Question: I am playing around with a sheet for time-availability. I was wondering if it is possible to create a 'SUM' only for values where another column contains a specific value.
The following is an example of that sheet:
<URL>
Here's a screen shot, with the solution (posted below).

- - -
On the bottom I added an overall total. And some empty total rows per project. That's where I was at a loss. So, considering row #18 (Total for "Proj 1"), how can I tell Google Sheets to: "Calculate the SUM of of the above cells, but consider cells where 'B<n> == B18'".
Maybe I can play around with a Pivot Table on a separate sheet, but having it immediately visible in the first sheet would be perfect.
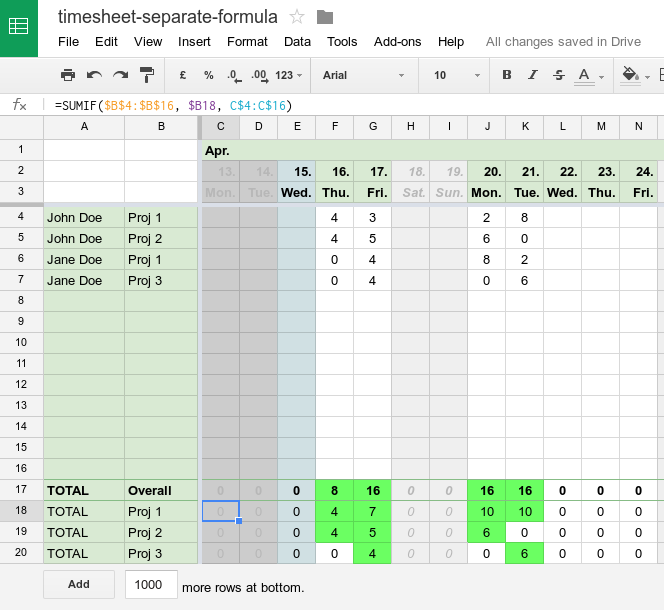
Answer: Well that's annoying... 1h searching for a solution and 5min after posting it here on SO, I found it ... -_-
For posterity:
The function to use in this case is 'SUMIF'. It needs to be used with 3 arguments:
- '$B$4:$B$16'- '$B18'- 'C$4:C$16'
The full function reads: '=SUMIF($B$4:$B$16, $B18, C$4:C$16)'
Note that some values are "pinned" and must be fixed when new rows are added to the sheet!
I also added the formulas to the example sheet linked above for reference.